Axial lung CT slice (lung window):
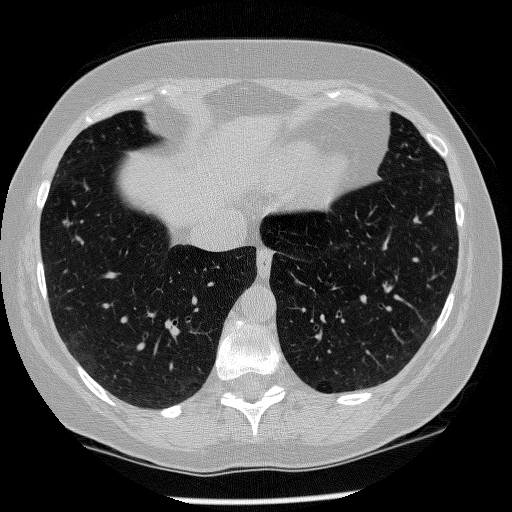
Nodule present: no